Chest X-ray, PA view. Patient: 71 years old, sex M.
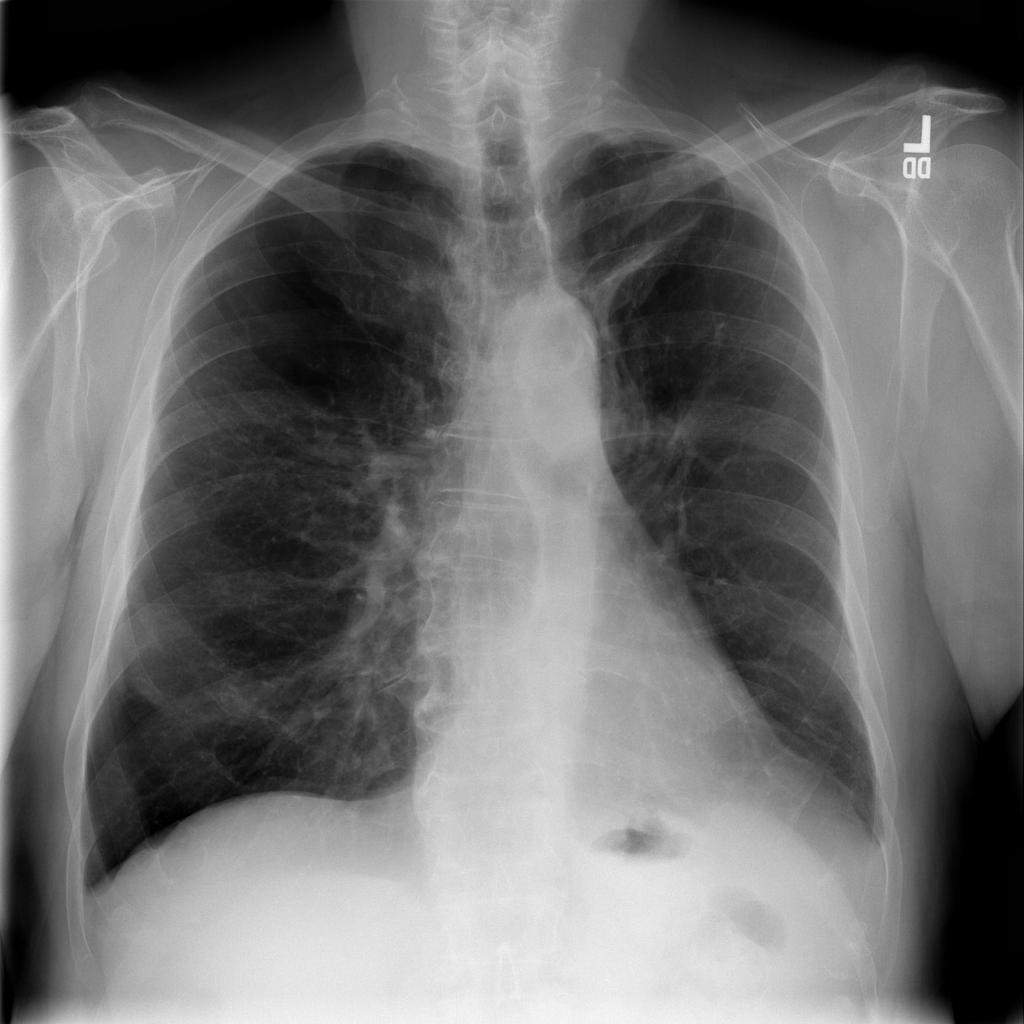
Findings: No Finding